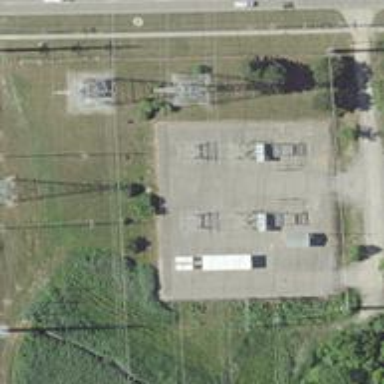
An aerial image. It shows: Switch used for power control.